Question: I've been trying to open Eclipse to start my work today, and it freezes everytime during load.
My Eclipse is Helios. Someone told me I should remove a file called .lock from .metadata folder, but still didn't work.
Does anyone have any idea of how do I "melt" this thing up?
ps: I opened it yesterday with no problems.

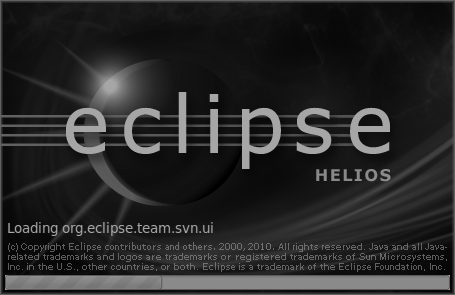
Answer: I believe something is wrong with your workspace. I typically remove current and create new one in such case. It usually takes up to 5 minutes (if I have to add 20 projects). In most cases it takes less.